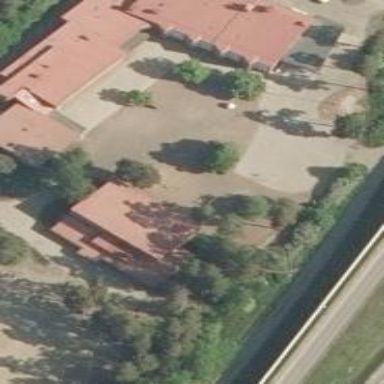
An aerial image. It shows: Public building.